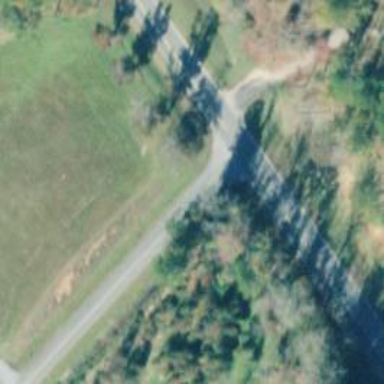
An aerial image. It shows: Stop road.